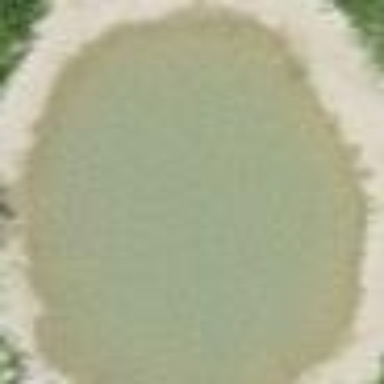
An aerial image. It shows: Pond surrounded by natural water.